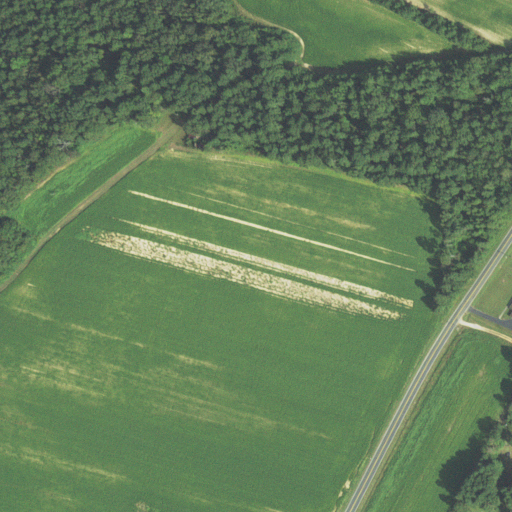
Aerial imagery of mountain in North Carolina named Spring Hill containing cultivated crops, mixed forest, evergreen forest, open development, low intensity development, and medium intensity development